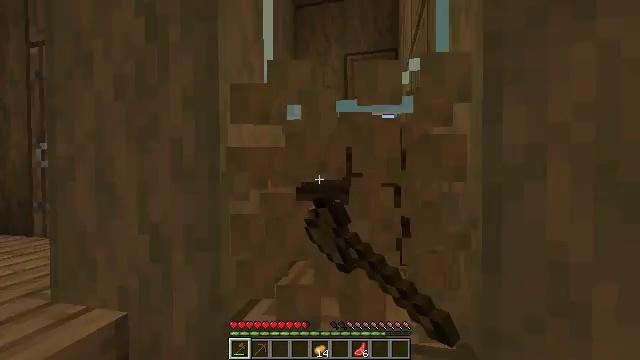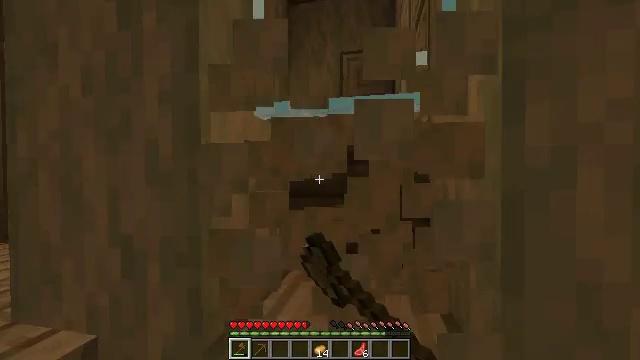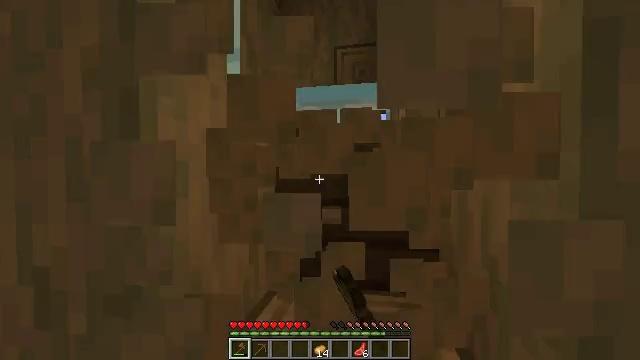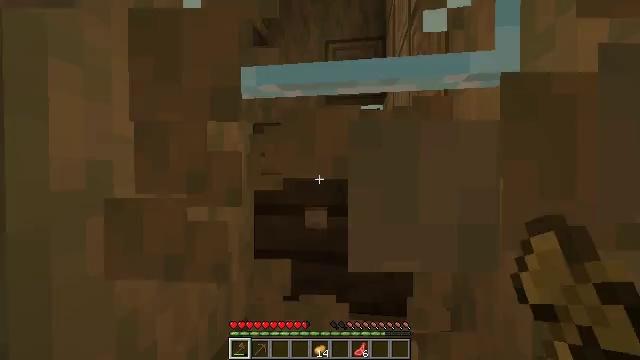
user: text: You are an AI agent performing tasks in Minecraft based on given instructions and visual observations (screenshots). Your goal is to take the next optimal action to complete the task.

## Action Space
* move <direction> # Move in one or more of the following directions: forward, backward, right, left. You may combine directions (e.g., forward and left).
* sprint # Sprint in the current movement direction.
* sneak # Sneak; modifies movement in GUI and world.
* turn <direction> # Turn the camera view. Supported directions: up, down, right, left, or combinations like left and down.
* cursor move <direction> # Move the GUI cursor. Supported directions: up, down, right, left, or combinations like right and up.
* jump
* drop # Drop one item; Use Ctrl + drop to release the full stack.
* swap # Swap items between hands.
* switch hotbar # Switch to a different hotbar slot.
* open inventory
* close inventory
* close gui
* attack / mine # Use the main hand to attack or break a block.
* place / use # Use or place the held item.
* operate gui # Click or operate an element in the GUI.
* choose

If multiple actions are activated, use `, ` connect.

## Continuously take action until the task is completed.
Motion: motion action
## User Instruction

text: Harvest stripped spruce log.
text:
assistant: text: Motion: move forward, turn right, attack / mine
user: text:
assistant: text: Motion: move forward, turn right, attack / mine
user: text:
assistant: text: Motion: move forward, turn right, attack / mine
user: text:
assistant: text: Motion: attack / mine